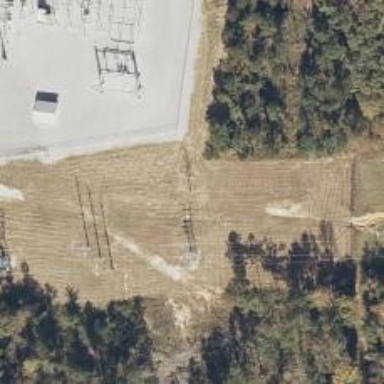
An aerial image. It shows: Power pole.